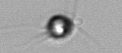
Label: Acanthoica_quattrospina